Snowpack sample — Snodgrass Mountain, Crested Butte, Colorado (2/4/25, 12:06 PM MST)
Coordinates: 38.923, -106.968
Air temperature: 35 °F
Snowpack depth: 80 cm
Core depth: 80 cm
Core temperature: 32 °F
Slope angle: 14°, slope face: 78°
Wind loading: low
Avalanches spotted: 0
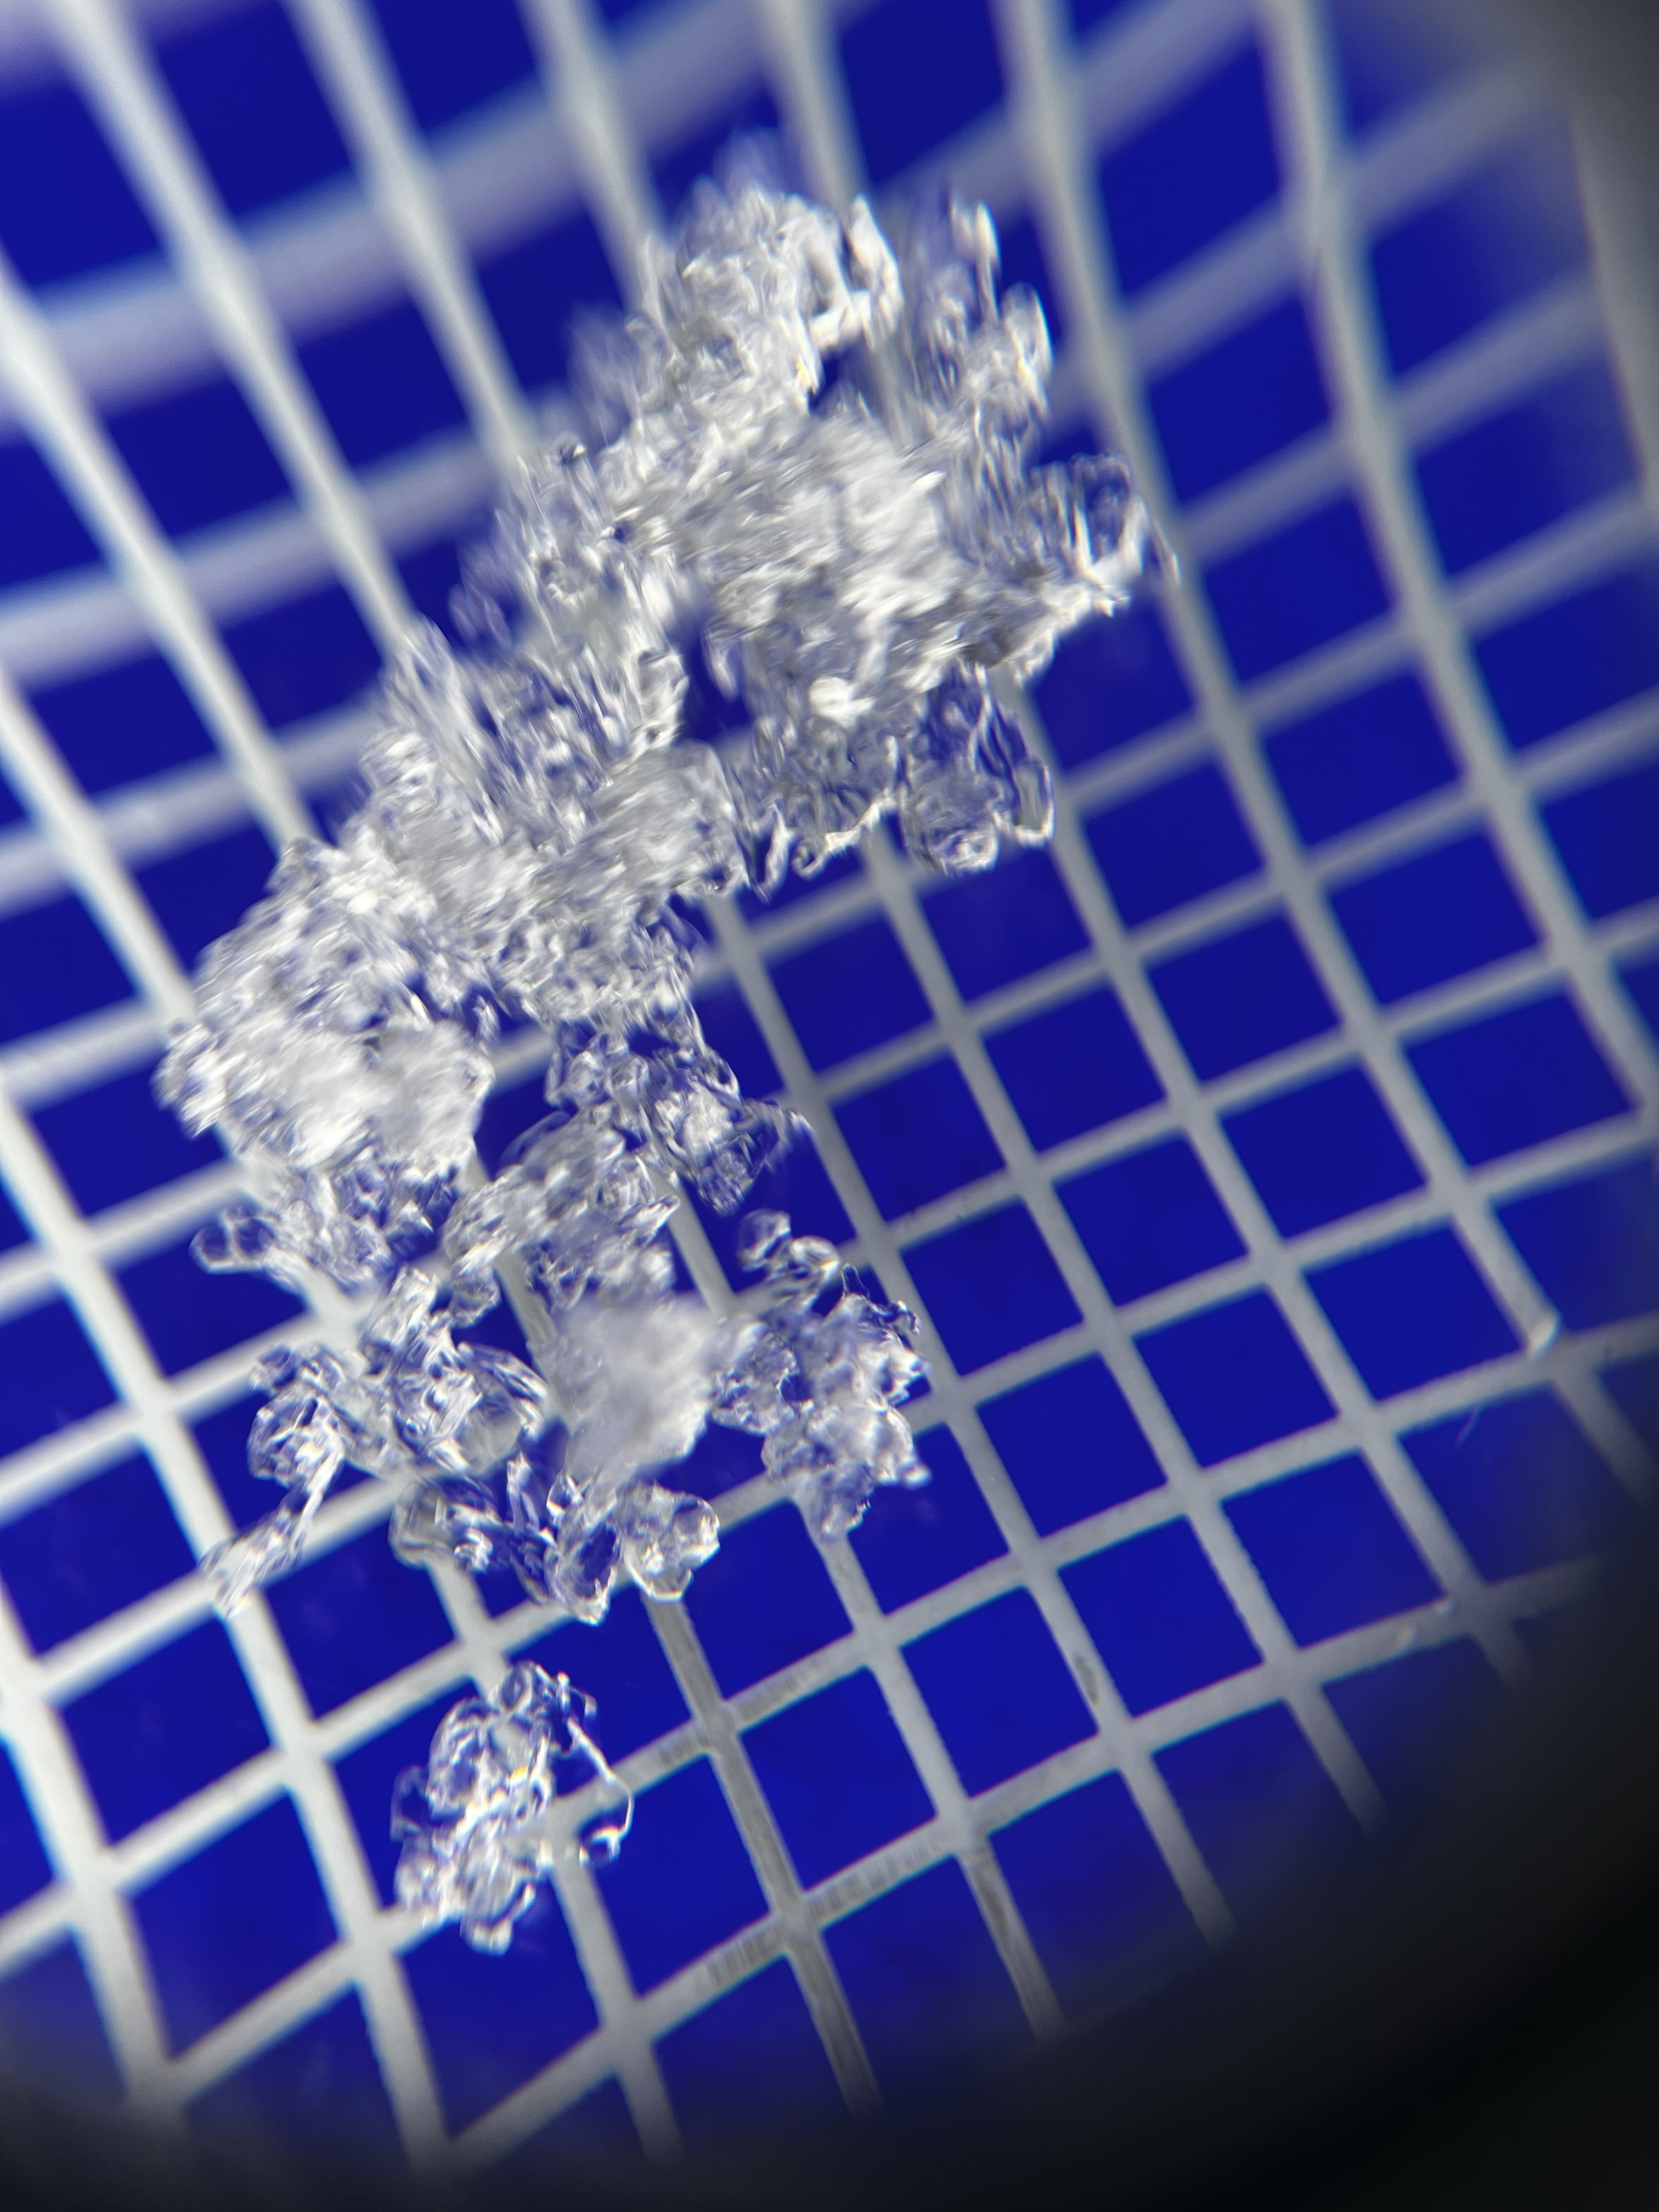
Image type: magnified_profile
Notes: No avalanches nearby, unusually warm weather for the last month reported by residents, Collected 25 yards from treeline